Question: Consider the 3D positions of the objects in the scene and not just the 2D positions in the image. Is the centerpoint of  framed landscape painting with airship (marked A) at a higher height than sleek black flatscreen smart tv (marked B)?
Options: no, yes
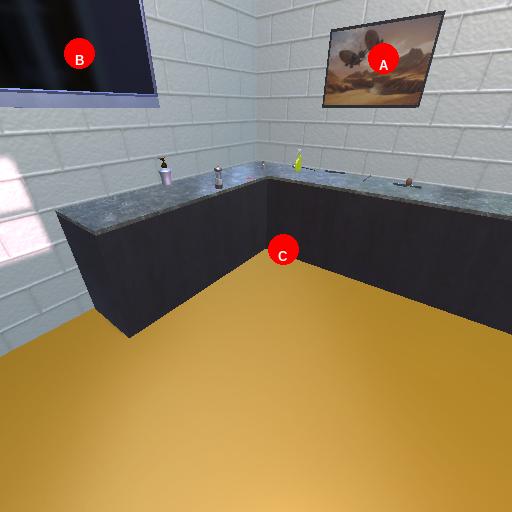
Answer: no